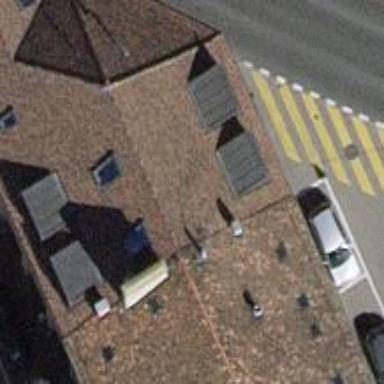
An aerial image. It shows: Restaurant in building.